Question: I am using Bootstrap 3 on a new project. The layout is to be a 940px max width (desktop etc), 12 col (60px column, 20px gutter).
I've set '.container' to a 'max-width: 940px;' but this makes the grid off, for some reason. This gives me 50px column with 30px gutter. So i need to cut down the gutter to 20px and add the 10px to the column.
But how do i do that?

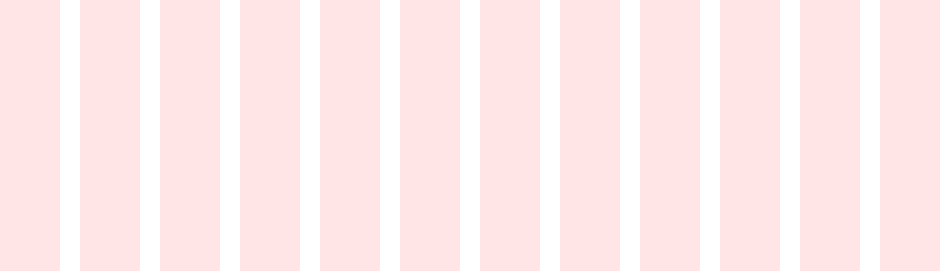
Answer: Use:
'''
@media (min-width: 1200px) {
.container {
max-width: 970px;
}
'''
Note: 970 minus 30px (gutter) makes 940px for your design.
See: <URL>
Set @grid-gutter-width to 20px; and recompile bootstrap.
In this case your .container /.row will have a width of 960px. Defined in variabless.less:
'@container-desktop: ((940px + @grid-gutter-width));'
Note if setting '@container-large-desktop: @container-desktop' in variables.less i don't need the media query above.